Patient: sex F, age 56
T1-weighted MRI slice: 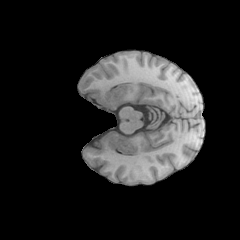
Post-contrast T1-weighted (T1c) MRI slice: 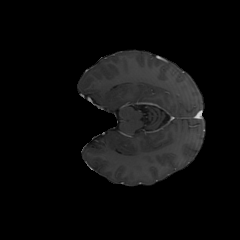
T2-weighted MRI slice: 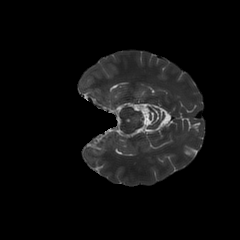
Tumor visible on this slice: no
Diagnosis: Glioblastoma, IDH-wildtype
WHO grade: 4